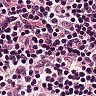
Metastatic tissue present: no